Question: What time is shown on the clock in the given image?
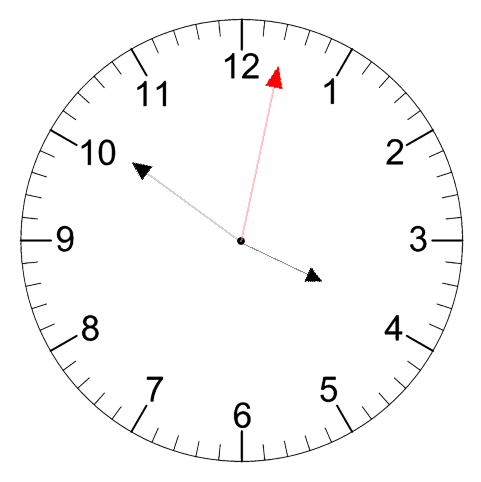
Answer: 03:51:02